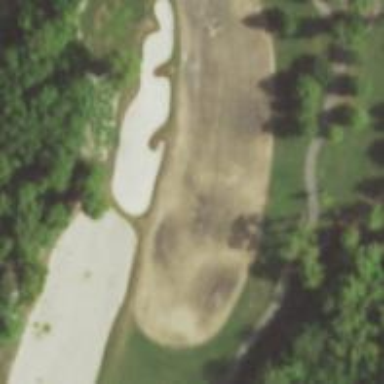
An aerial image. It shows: Sandy area is golf bunker.